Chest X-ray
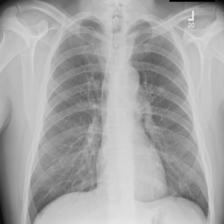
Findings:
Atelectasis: negative
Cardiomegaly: negative
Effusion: negative
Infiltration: negative
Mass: negative
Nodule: positive
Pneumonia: negative
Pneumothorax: negative
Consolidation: negative
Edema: negative
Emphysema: negative
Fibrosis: negative
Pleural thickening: negative
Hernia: negative